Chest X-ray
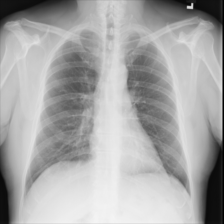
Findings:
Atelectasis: negative
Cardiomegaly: negative
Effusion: negative
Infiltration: negative
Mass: negative
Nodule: negative
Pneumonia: negative
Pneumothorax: negative
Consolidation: negative
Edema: negative
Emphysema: negative
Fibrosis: negative
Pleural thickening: negative
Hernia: negative